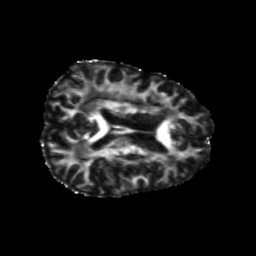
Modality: FA
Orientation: axial
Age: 62
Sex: female
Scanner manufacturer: siemens
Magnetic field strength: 3 T
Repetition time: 5.25 s
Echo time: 0.08 s